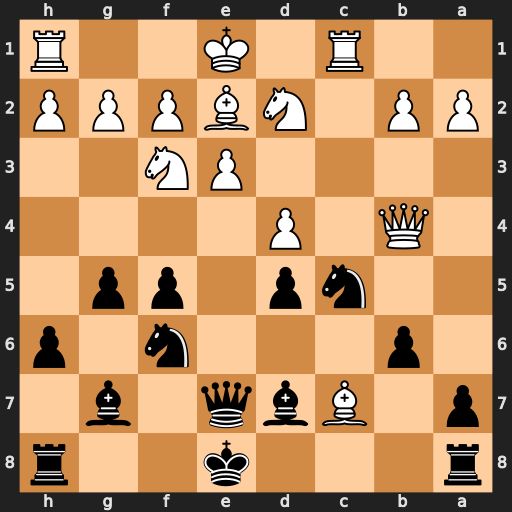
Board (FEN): r3k2r/p1Bbq1b1/1p3n1p/2np1pp1/1Q1P4/4PN2/PP1NBPPP/2R1K2R
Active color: b
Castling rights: Kkq
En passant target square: -
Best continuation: Nd3+ Bxd3 Qxb4